Interaction volume radius: 10 \u00c5
Interaction volume height: 20 \u00c5
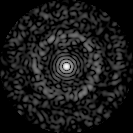
Disorder parameter: 0.8318